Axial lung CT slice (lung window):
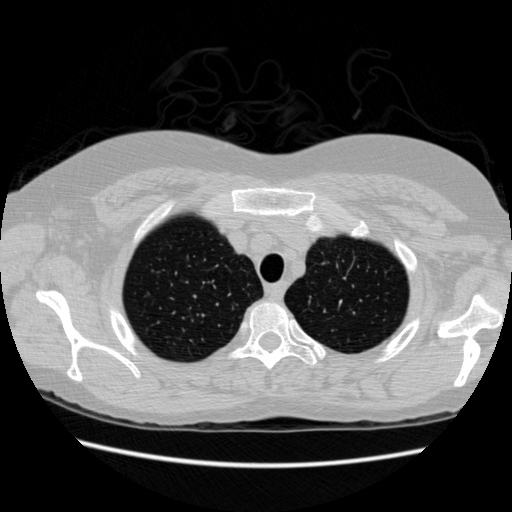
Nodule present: no